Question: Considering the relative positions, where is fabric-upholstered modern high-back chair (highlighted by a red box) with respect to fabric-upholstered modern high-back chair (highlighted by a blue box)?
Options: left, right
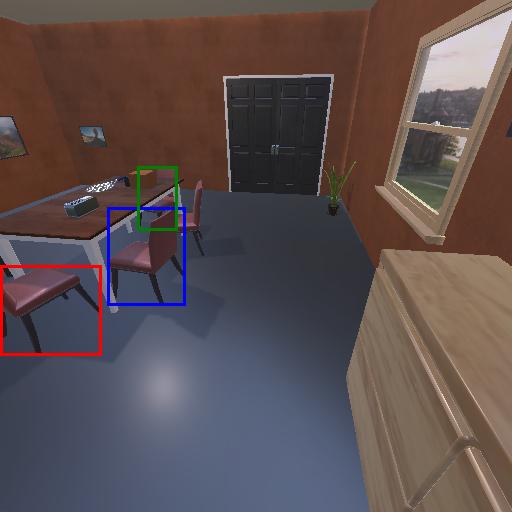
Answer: left